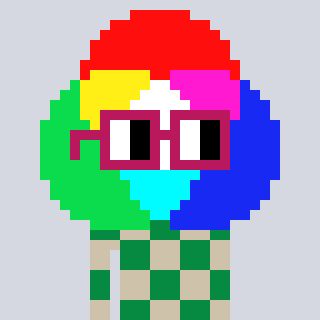
a pixel art character with square dark red glasses, a color circle-shaped head and a bege-colored body on a cool background